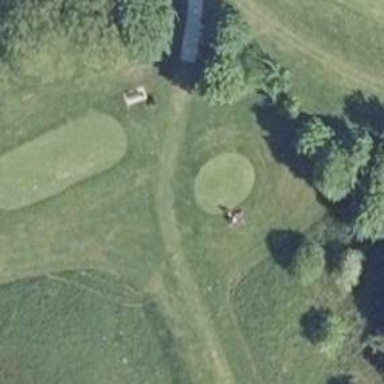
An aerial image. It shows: Golf tee.